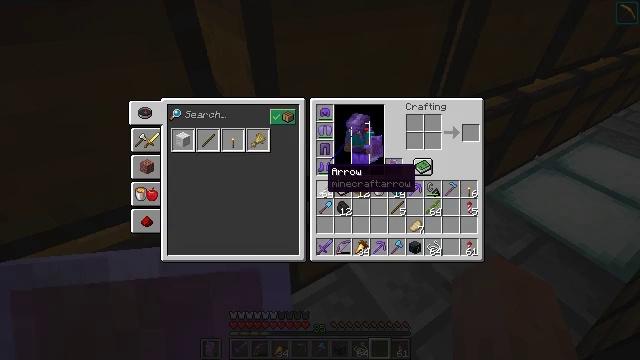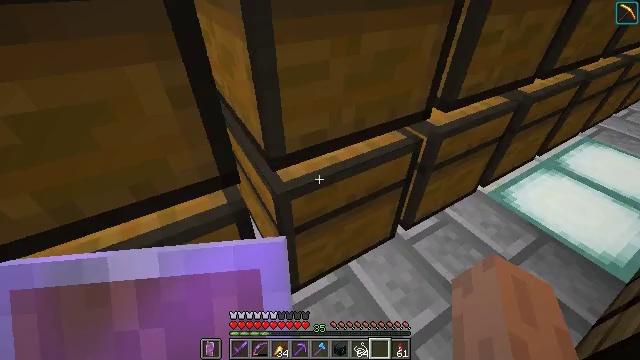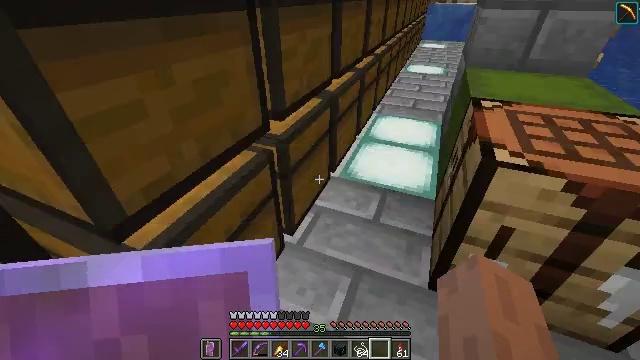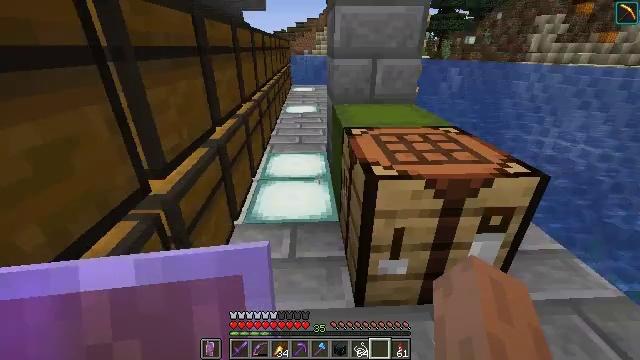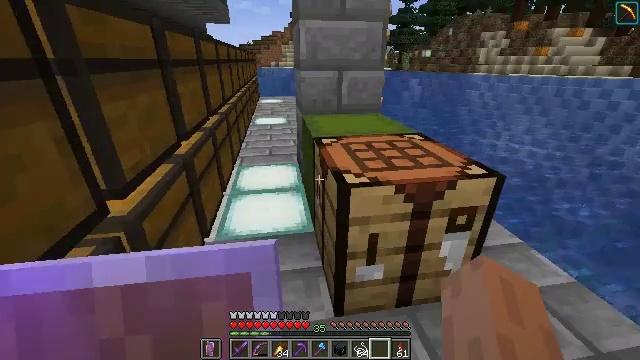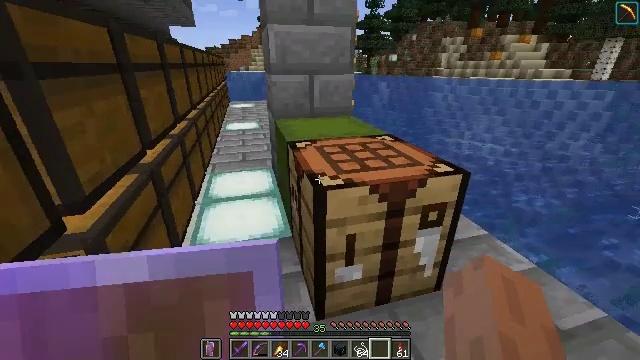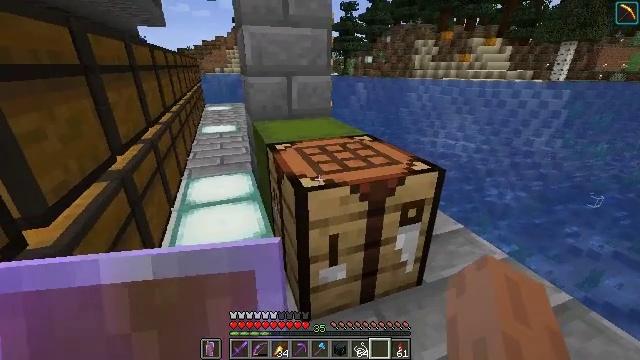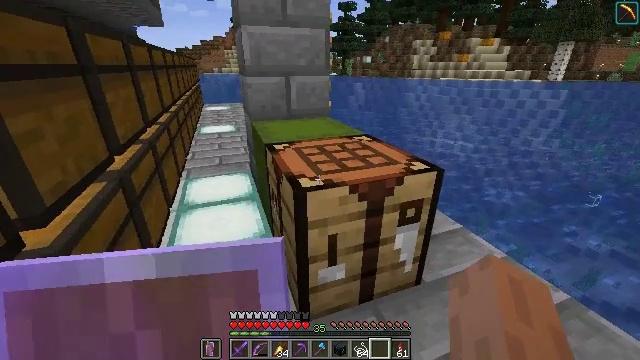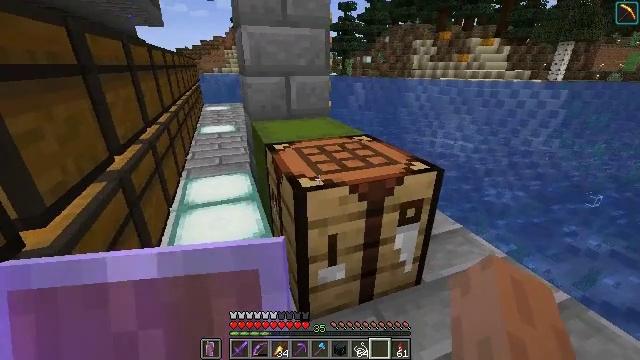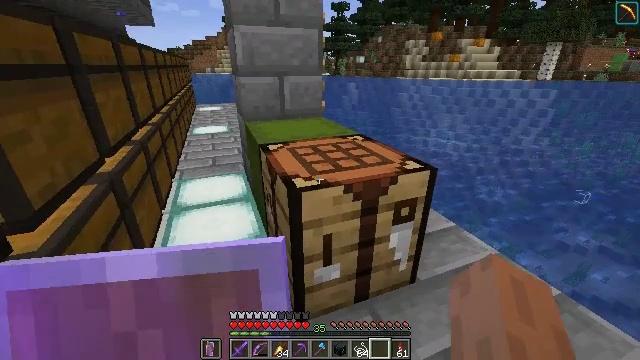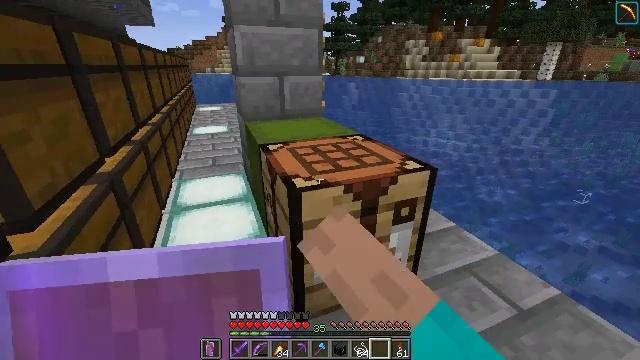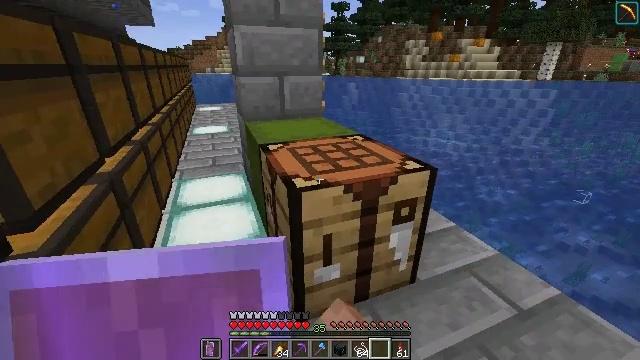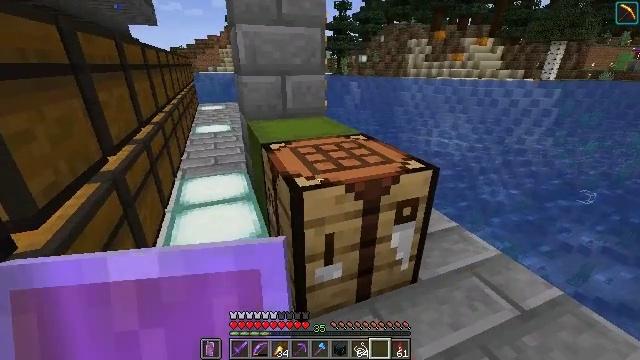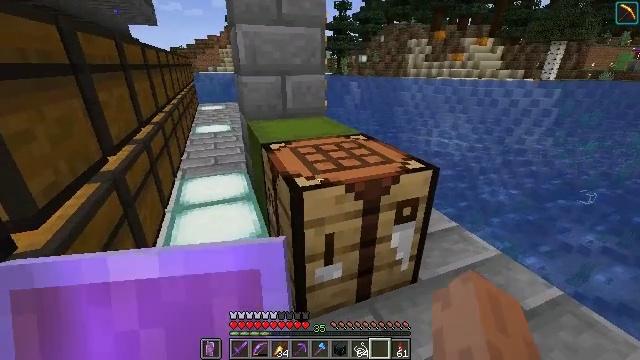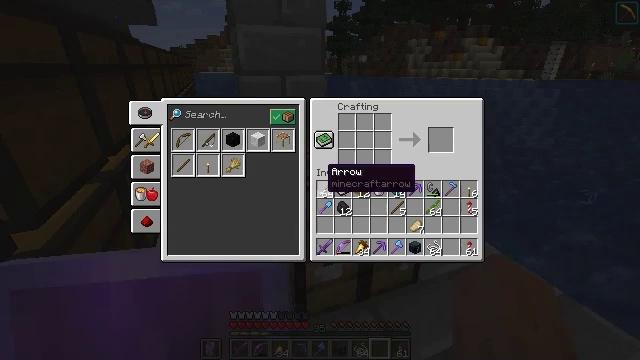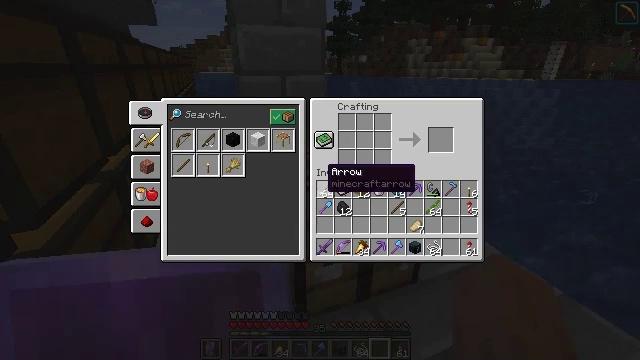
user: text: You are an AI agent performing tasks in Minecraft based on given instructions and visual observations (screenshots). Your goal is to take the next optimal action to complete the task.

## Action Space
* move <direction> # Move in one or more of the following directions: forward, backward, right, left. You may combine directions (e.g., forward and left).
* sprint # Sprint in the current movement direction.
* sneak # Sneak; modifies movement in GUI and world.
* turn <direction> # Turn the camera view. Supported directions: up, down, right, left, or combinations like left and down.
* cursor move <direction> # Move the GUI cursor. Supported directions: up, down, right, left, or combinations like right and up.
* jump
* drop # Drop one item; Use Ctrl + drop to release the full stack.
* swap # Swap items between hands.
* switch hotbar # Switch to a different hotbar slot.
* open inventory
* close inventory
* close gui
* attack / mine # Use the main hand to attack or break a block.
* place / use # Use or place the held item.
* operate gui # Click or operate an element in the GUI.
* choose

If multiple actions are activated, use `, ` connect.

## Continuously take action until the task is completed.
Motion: motion action
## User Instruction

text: Open the crafting table to craft scaffolding with bamboo and string.
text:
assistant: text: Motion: no_op
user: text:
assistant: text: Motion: turn right and up
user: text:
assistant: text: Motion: turn right and up
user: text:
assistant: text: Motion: turn right and up
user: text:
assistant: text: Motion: turn right
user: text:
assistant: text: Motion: turn right
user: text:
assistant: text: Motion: no_op
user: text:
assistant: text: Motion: no_op
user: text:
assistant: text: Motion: turn right, use / place
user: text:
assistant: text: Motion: use / place
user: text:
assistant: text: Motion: no_op
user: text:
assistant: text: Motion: no_op
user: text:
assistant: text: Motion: no_op
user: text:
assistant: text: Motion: no_op
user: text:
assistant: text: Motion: no_op
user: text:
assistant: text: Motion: no_op
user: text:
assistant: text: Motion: no_op
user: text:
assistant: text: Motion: no_op
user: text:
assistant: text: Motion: no_op
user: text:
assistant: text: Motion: cursor move left
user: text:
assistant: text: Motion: cursor move left
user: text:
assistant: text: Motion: cursor move left
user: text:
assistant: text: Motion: no_op
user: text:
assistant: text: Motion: no_op
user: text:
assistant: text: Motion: no_op
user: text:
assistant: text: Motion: no_op
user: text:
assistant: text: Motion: no_op
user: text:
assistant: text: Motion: cursor move right and up
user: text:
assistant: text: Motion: cursor move up
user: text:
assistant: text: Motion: sneak